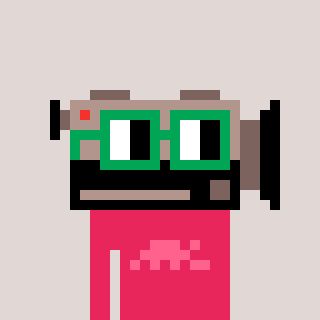
a pixel art character with square green glasses, a camcorder-shaped head and a redpinkish-colored body on a warm background